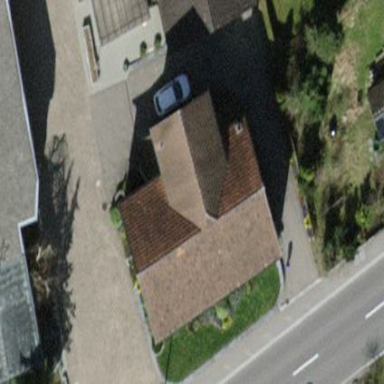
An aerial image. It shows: Simple and straightforward house.